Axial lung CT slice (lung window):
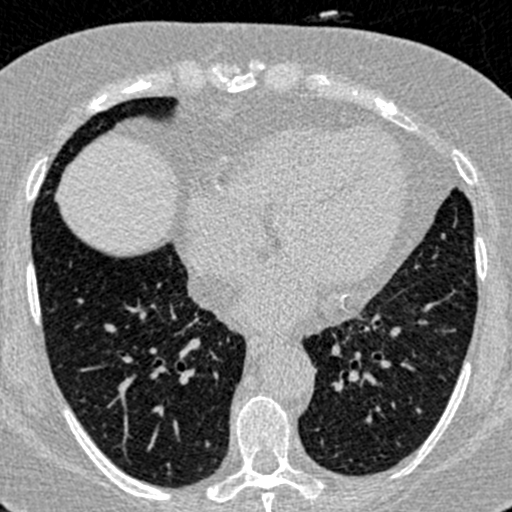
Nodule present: no